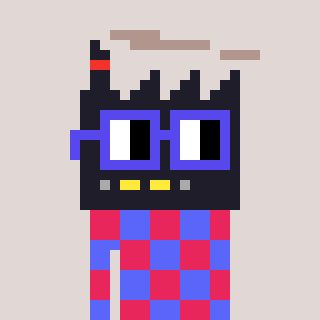
a pixel art character with square blue glasses, a factory-shaped head and a purple-colored body on a warm background